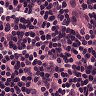
Metastatic tissue present: no